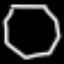
Label: octagon